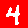
Digit: 4